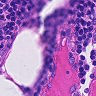
Metastatic tissue present: no